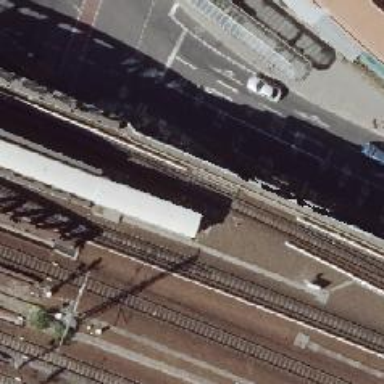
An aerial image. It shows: Railway switch with the turnout on the right side.